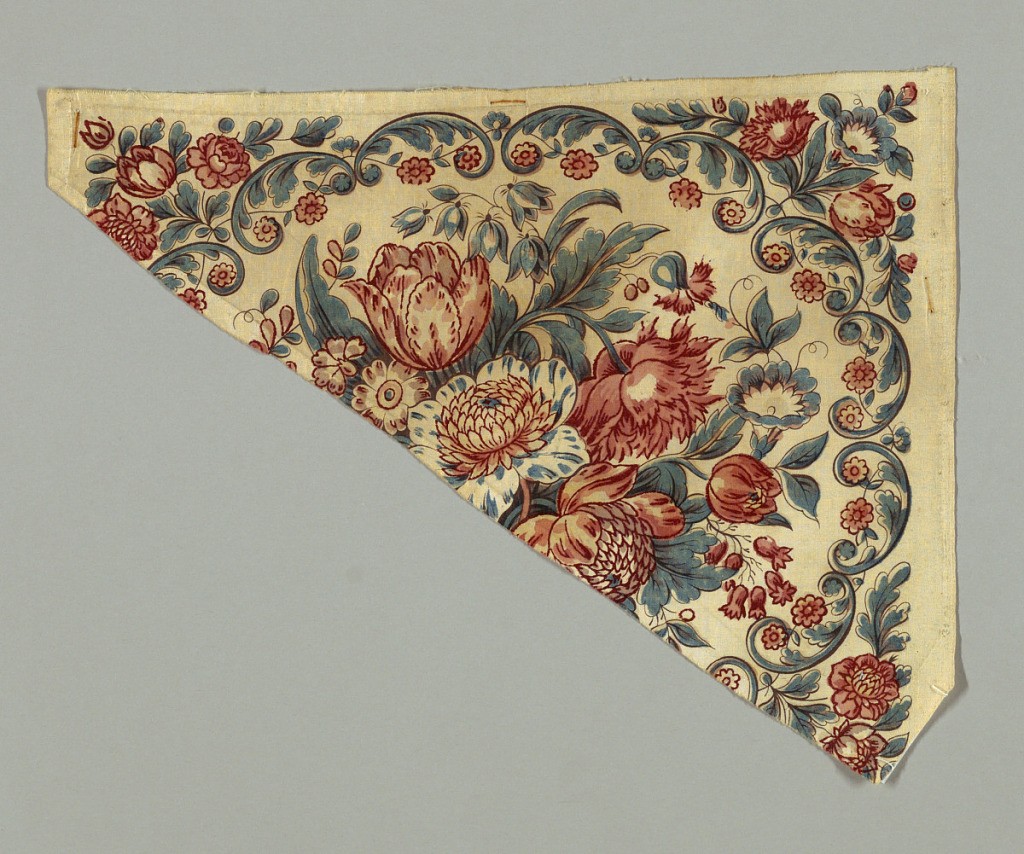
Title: Quilt
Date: ca. 1800
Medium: cotton Technique: block printed on plain weave; three reds, blue, yellow, lavender and black
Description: Two triangular pieces cut from what was once two different square quilt centers. Placing one piece on top of the other will give three-quarters of the original pattern.